Current action and preconditions to check: path_clear

Your task: For each precondition in the list above, predict whether it will hold at this action.

Consider the current scene as observed from the mobile robot's camera, and analyze the predicted future states of all dynamic agents (e.g., people, animals, vehicles, or any moving entities) within the NEXT SECOND.

IMPORTANT: Only answer "very likely" if you are absolutely certain—based on strong, clear evidence—that a dynamic agent will violate the precondition in the predicted future state. Do NOT answer "very likely" for unlikely, ambiguous, or low-probability risks.

Ask yourself for each precondition: Is there a high probability, with clear and convincing evidence, that the predicted future states of any dynamic agent will interfere with the predicted future state of the currently executing action within the NEXT SECOND, causing that precondition to fail?

Assess the risk level based on these predictions. Use "likely" or "very likely" if motions create a clear risk of interference.

Use "neutral" or "improbable" if agents are nearby but their predicted paths are clearly diverging or non-conflicting.

Failure Risk Categories: "very improbable", "improbable", "neutral", "likely", "very likely"

Answer Format: Output ONLY the probability_of_failure value from these categories: "very improbable", "improbable", "neutral", "likely", "very likely"

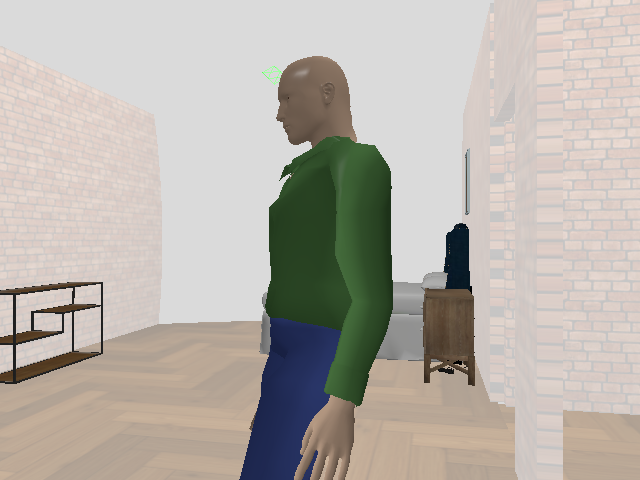

Answer: very likely